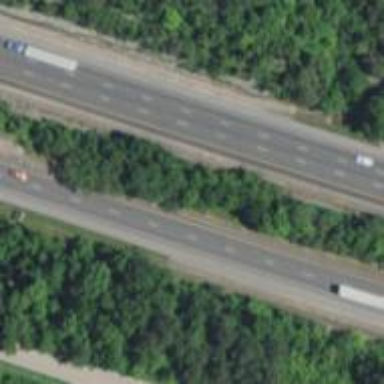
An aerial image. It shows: Motorway.